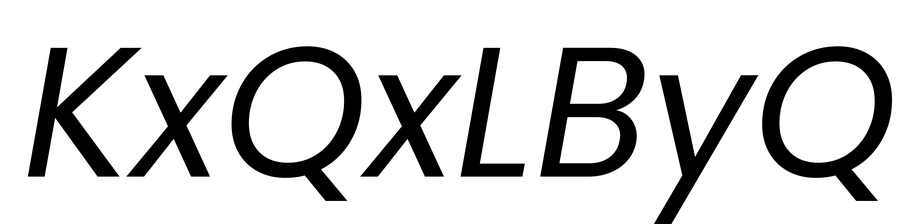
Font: Poppins-Italic